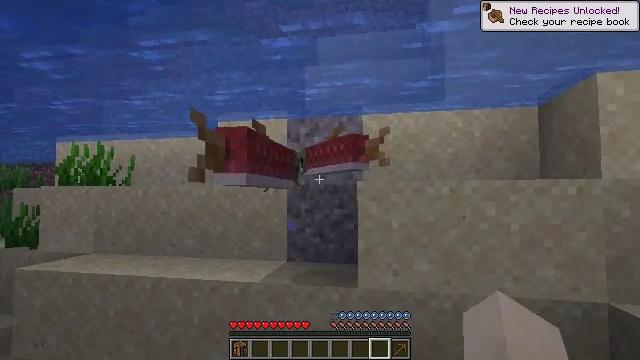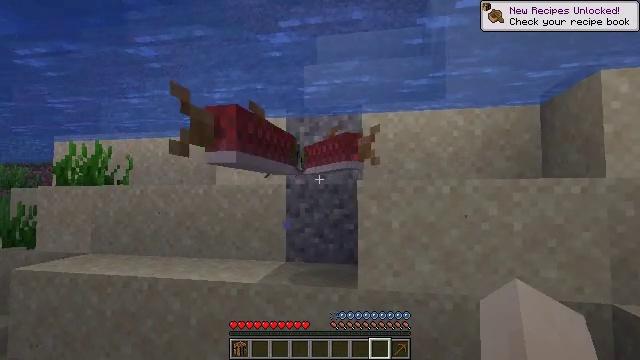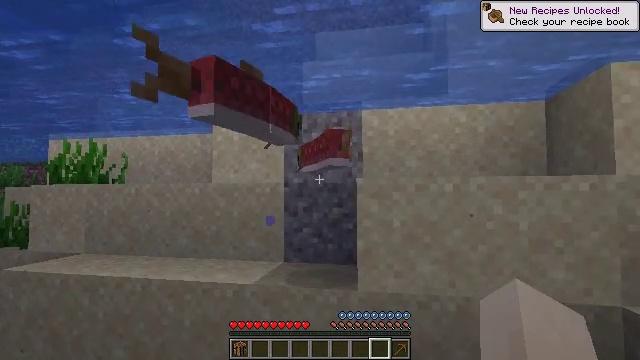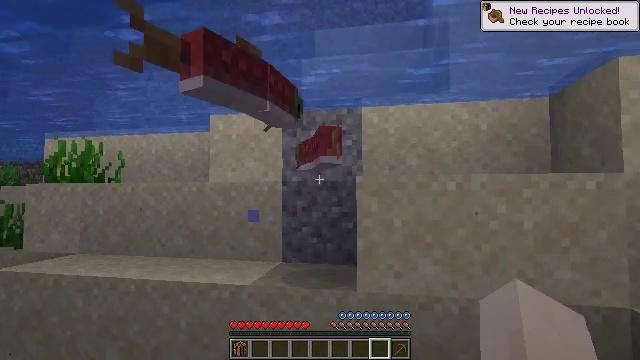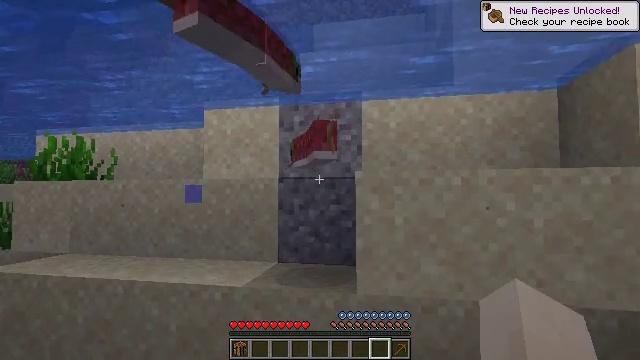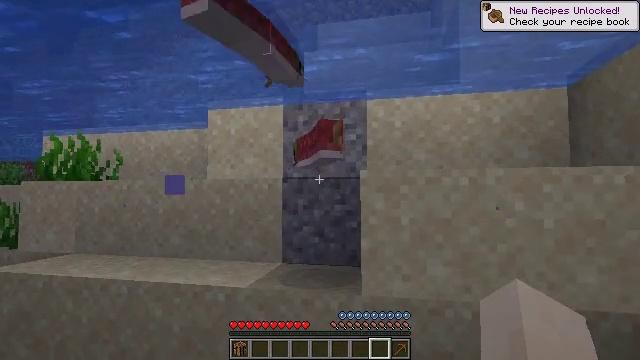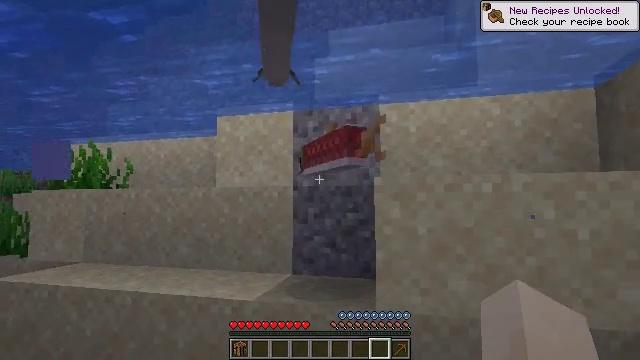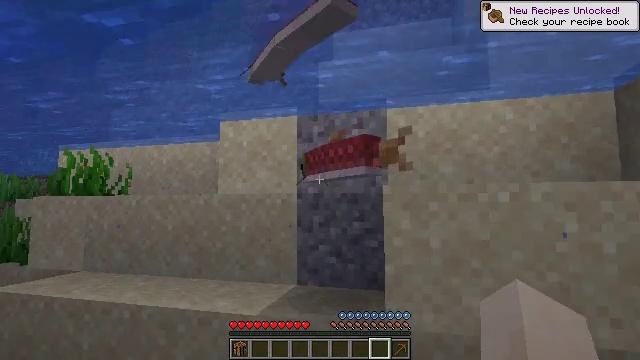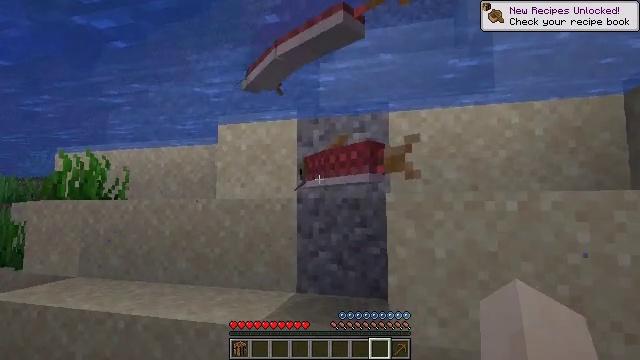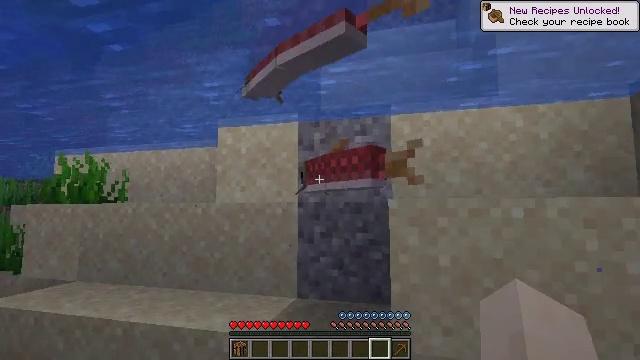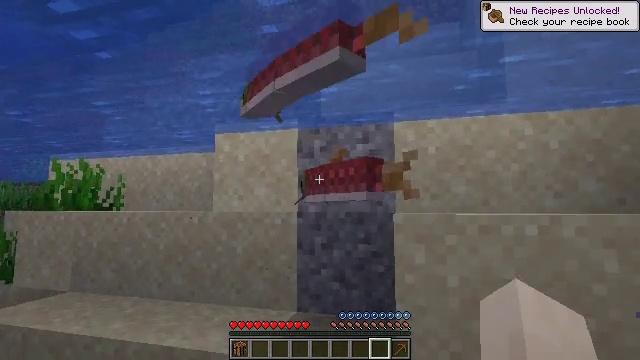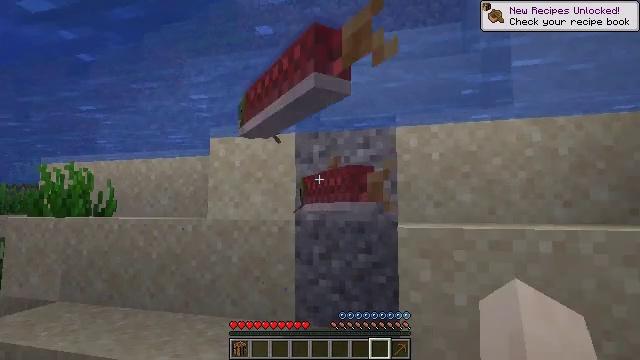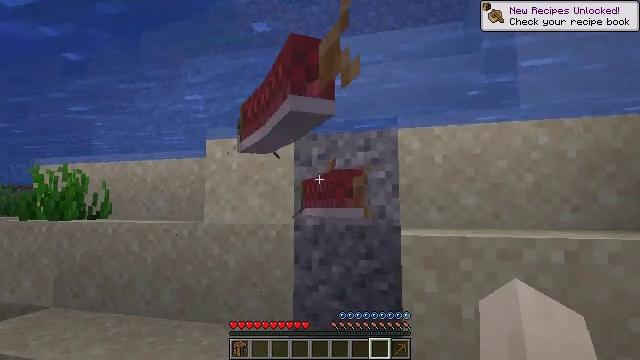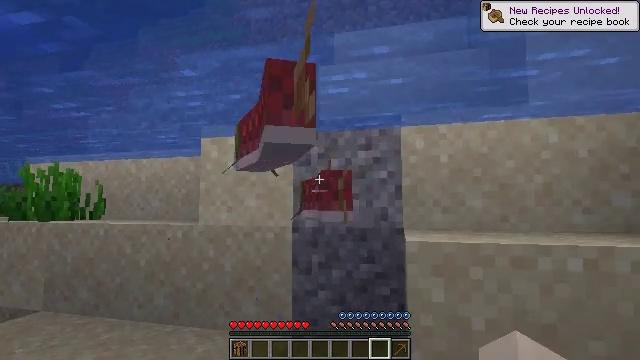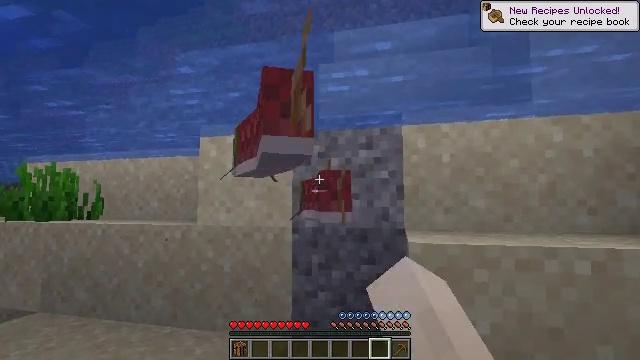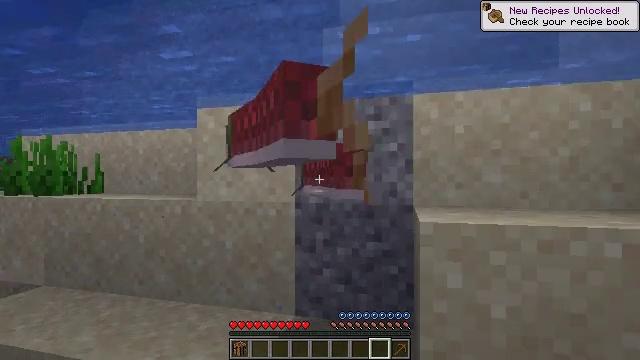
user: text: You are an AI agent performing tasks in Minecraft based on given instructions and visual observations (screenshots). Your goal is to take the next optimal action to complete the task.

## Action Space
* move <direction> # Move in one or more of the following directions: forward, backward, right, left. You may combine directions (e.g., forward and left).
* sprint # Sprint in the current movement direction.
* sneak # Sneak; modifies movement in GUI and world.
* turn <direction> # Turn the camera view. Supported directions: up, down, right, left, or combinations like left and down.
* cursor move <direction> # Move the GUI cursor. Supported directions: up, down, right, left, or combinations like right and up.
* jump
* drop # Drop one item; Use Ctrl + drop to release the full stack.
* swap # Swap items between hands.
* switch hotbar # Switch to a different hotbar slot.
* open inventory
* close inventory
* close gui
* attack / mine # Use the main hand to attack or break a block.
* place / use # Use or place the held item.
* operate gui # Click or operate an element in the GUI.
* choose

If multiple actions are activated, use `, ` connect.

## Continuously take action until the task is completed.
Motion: motion action
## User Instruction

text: Kill aquatic mobs.
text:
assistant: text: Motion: move forward
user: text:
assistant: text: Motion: move forward
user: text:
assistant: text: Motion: move forward
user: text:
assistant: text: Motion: move forward
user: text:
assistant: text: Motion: move forward and move left
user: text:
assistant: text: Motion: move forward and move left, turn left and up, jump
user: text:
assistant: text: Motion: move forward, jump
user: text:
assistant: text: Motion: move forward, jump
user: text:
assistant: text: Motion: move forward, jump
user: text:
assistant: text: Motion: move forward
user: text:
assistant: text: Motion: move forward
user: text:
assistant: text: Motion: move forward
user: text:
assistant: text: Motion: move forward, attack / mine
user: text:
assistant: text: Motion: move forward, attack / mine
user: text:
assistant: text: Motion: move forward, turn down, attack / mine
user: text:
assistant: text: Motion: move forward, turn down
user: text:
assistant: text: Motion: move forward
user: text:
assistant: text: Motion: move forward
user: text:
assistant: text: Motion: move forward
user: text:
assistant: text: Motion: move forward
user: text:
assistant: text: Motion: move forward
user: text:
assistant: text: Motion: move forward
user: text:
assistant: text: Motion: move forward
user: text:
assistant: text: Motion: move forward, turn left and up, jump
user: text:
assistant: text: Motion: move forward, turn up, jump
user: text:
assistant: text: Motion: move forward, jump
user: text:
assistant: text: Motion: move forward, jump
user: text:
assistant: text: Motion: move forward, turn left
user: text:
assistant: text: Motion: move forward, turn left and down
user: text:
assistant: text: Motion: turn right and down, attack / mine